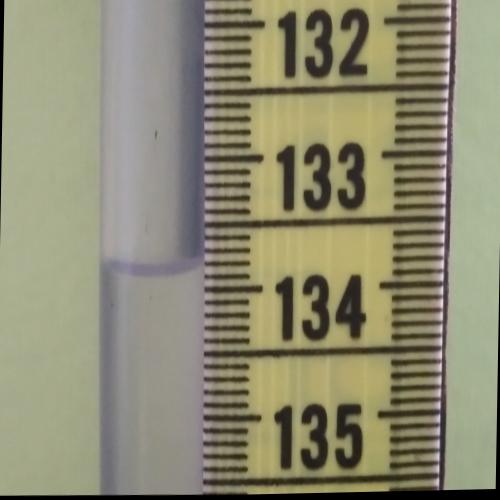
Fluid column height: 133.8 cm